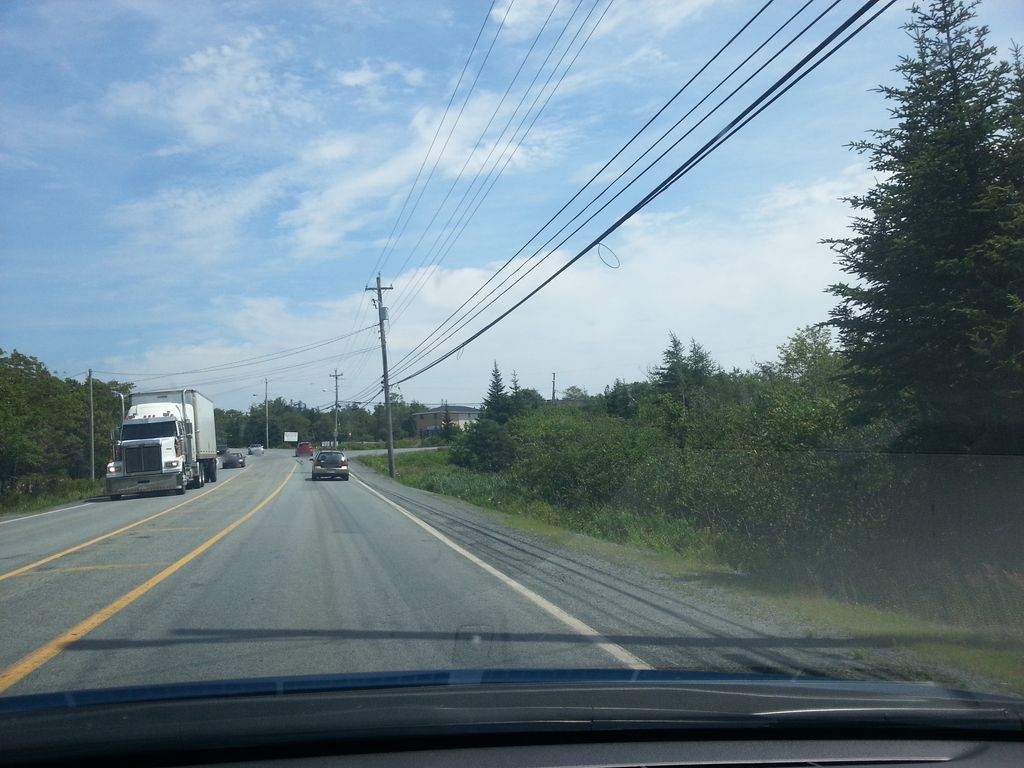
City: halifax